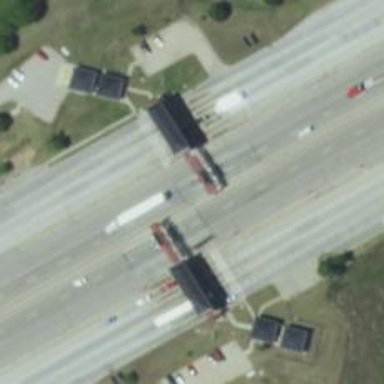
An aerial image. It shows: Toll gantry on the road.